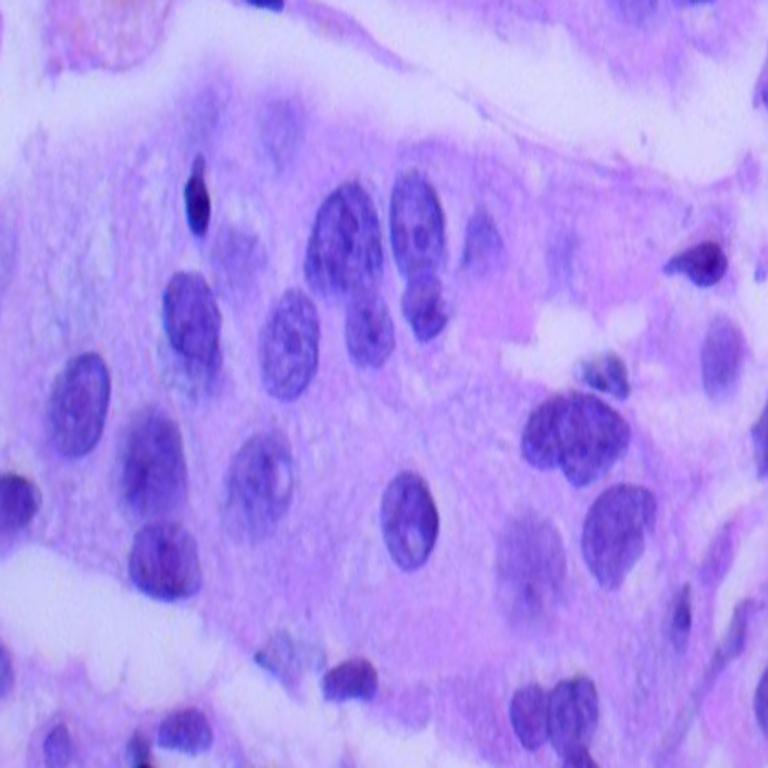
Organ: lung
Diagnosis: adenocarcinomas